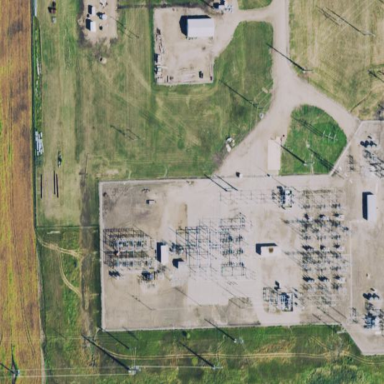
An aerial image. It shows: Fenced power substation at the transmission level.